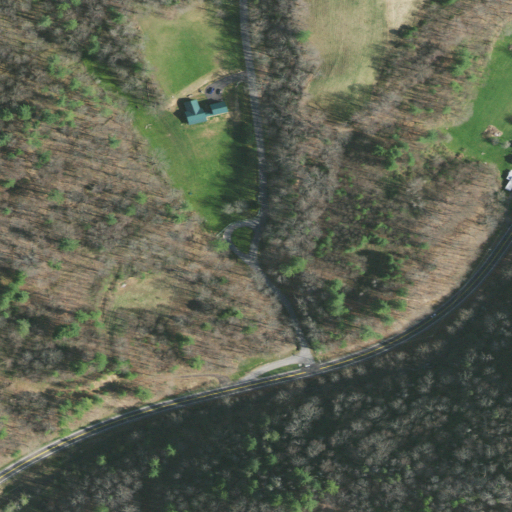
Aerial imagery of valley in Tennessee named Potter Hollow containing deciduous forest, open development, mixed forest, pasture, low intensity development, and shrub